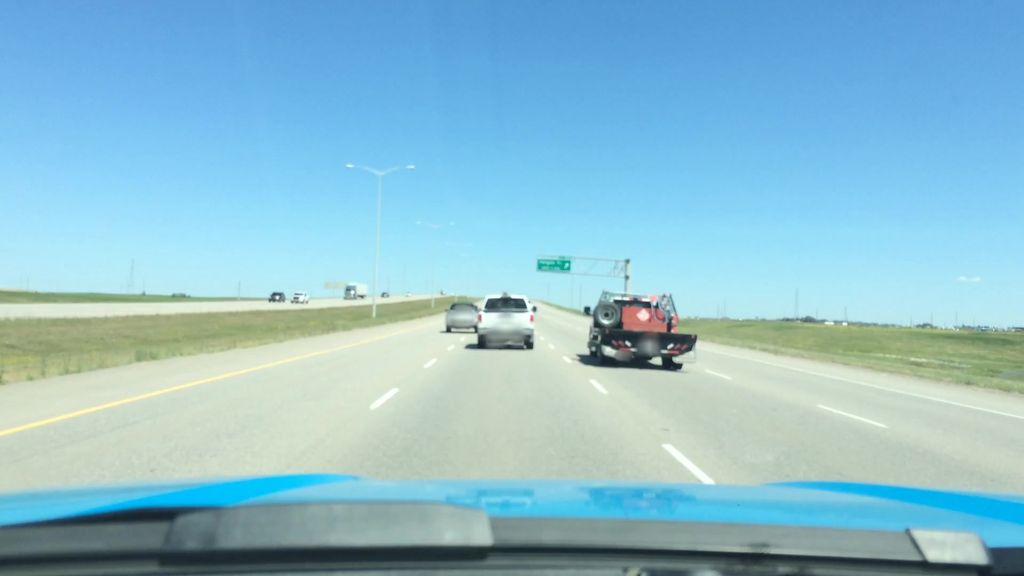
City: calgary